Question: ## Background
On <URL> will show the popup menu on top of the action bar, hiding other action items, as such:

Here, the action items that got hidden are uninstallation and sharing.
## The problem
I've tried to avoid this issue, by ovverriding the style of the overflow menu, but nothing has helped.
Not only that, but it seems this is <URL>.
## What I've tried
I've tried creating this in the theme I use . Actually my theme is very different and its parent is "Theme.AppCompat.Light.NoActionBar" (and I use the Toolbar as the actionBar), but this snippet has this issue too, so I think that if one will be solved the other will too.
Anyway, here's the snippet:
'''
<resources xmlns:tools="http://schemas.android.com/tools">
<style name="AppBaseTheme" parent="Theme.AppCompat.Light"></style>
<style name="AppTheme" parent="AppBaseTheme">
<item name="android:actionOverflowMenuStyle" tools:targetApi="21">@style/OverflowMenu</item>
</style>
<style name="OverflowMenu" parent="@android:style/Widget.Material.PopupMenu.Overflow" tools:targetApi="21">
<item name="android:overlapAnchor">false</item>
<item name="android:dropDownVerticalOffset">50dip</item>
</style>
</resources>
'''
Both attributes didn't change anything.
I've also tried looking for how it works in the support library, but couldn't find it.
## The question
How do I make the popup menu of the overflow action item to avoid hiding other item?
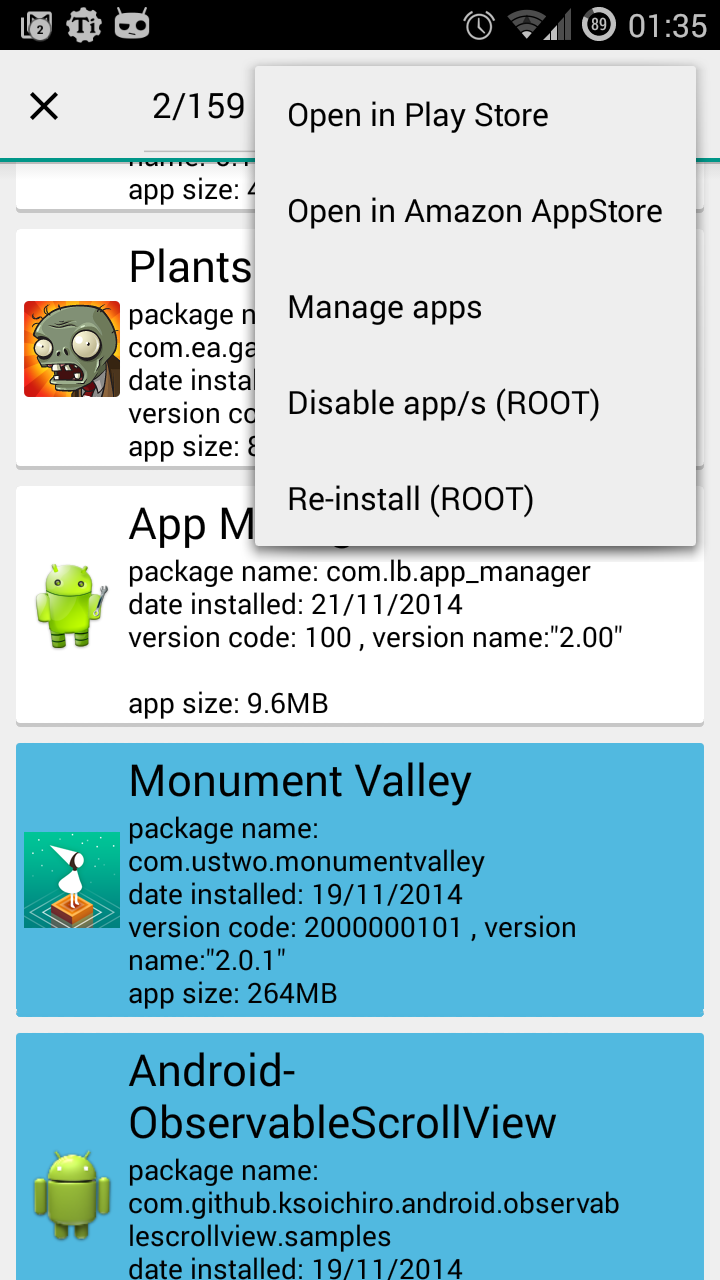
Answer: If you're using ActionBarActivity, you'll need to override the appcompat version of the overflow menu style along with the appcompat versions of the popup attributes, where applicable.
'''
<resources>
<style name="AppBaseTheme" parent="Theme.AppCompat.Light" />
<style name="AppTheme" parent="AppBaseTheme">
<item name="actionOverflowMenuStyle">@style/OverflowMenu</item>
</style>
<style name="OverflowMenu" parent="Widget.AppCompat.PopupMenu.Overflow">
<!-- Required for pre-Lollipop. -->
<item name="overlapAnchor">false</item>
<!-- Required for Lollipop. -->
<item name="android:overlapAnchor">false</item>
</style>
</resources>
'''